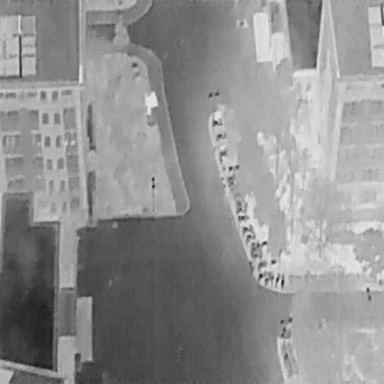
There are six objects shown in the infrared image, including five Bicycles, and a DontCare.